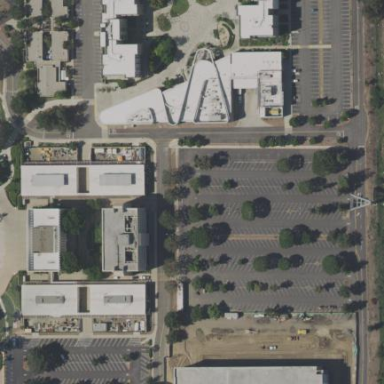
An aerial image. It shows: University building.